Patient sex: M
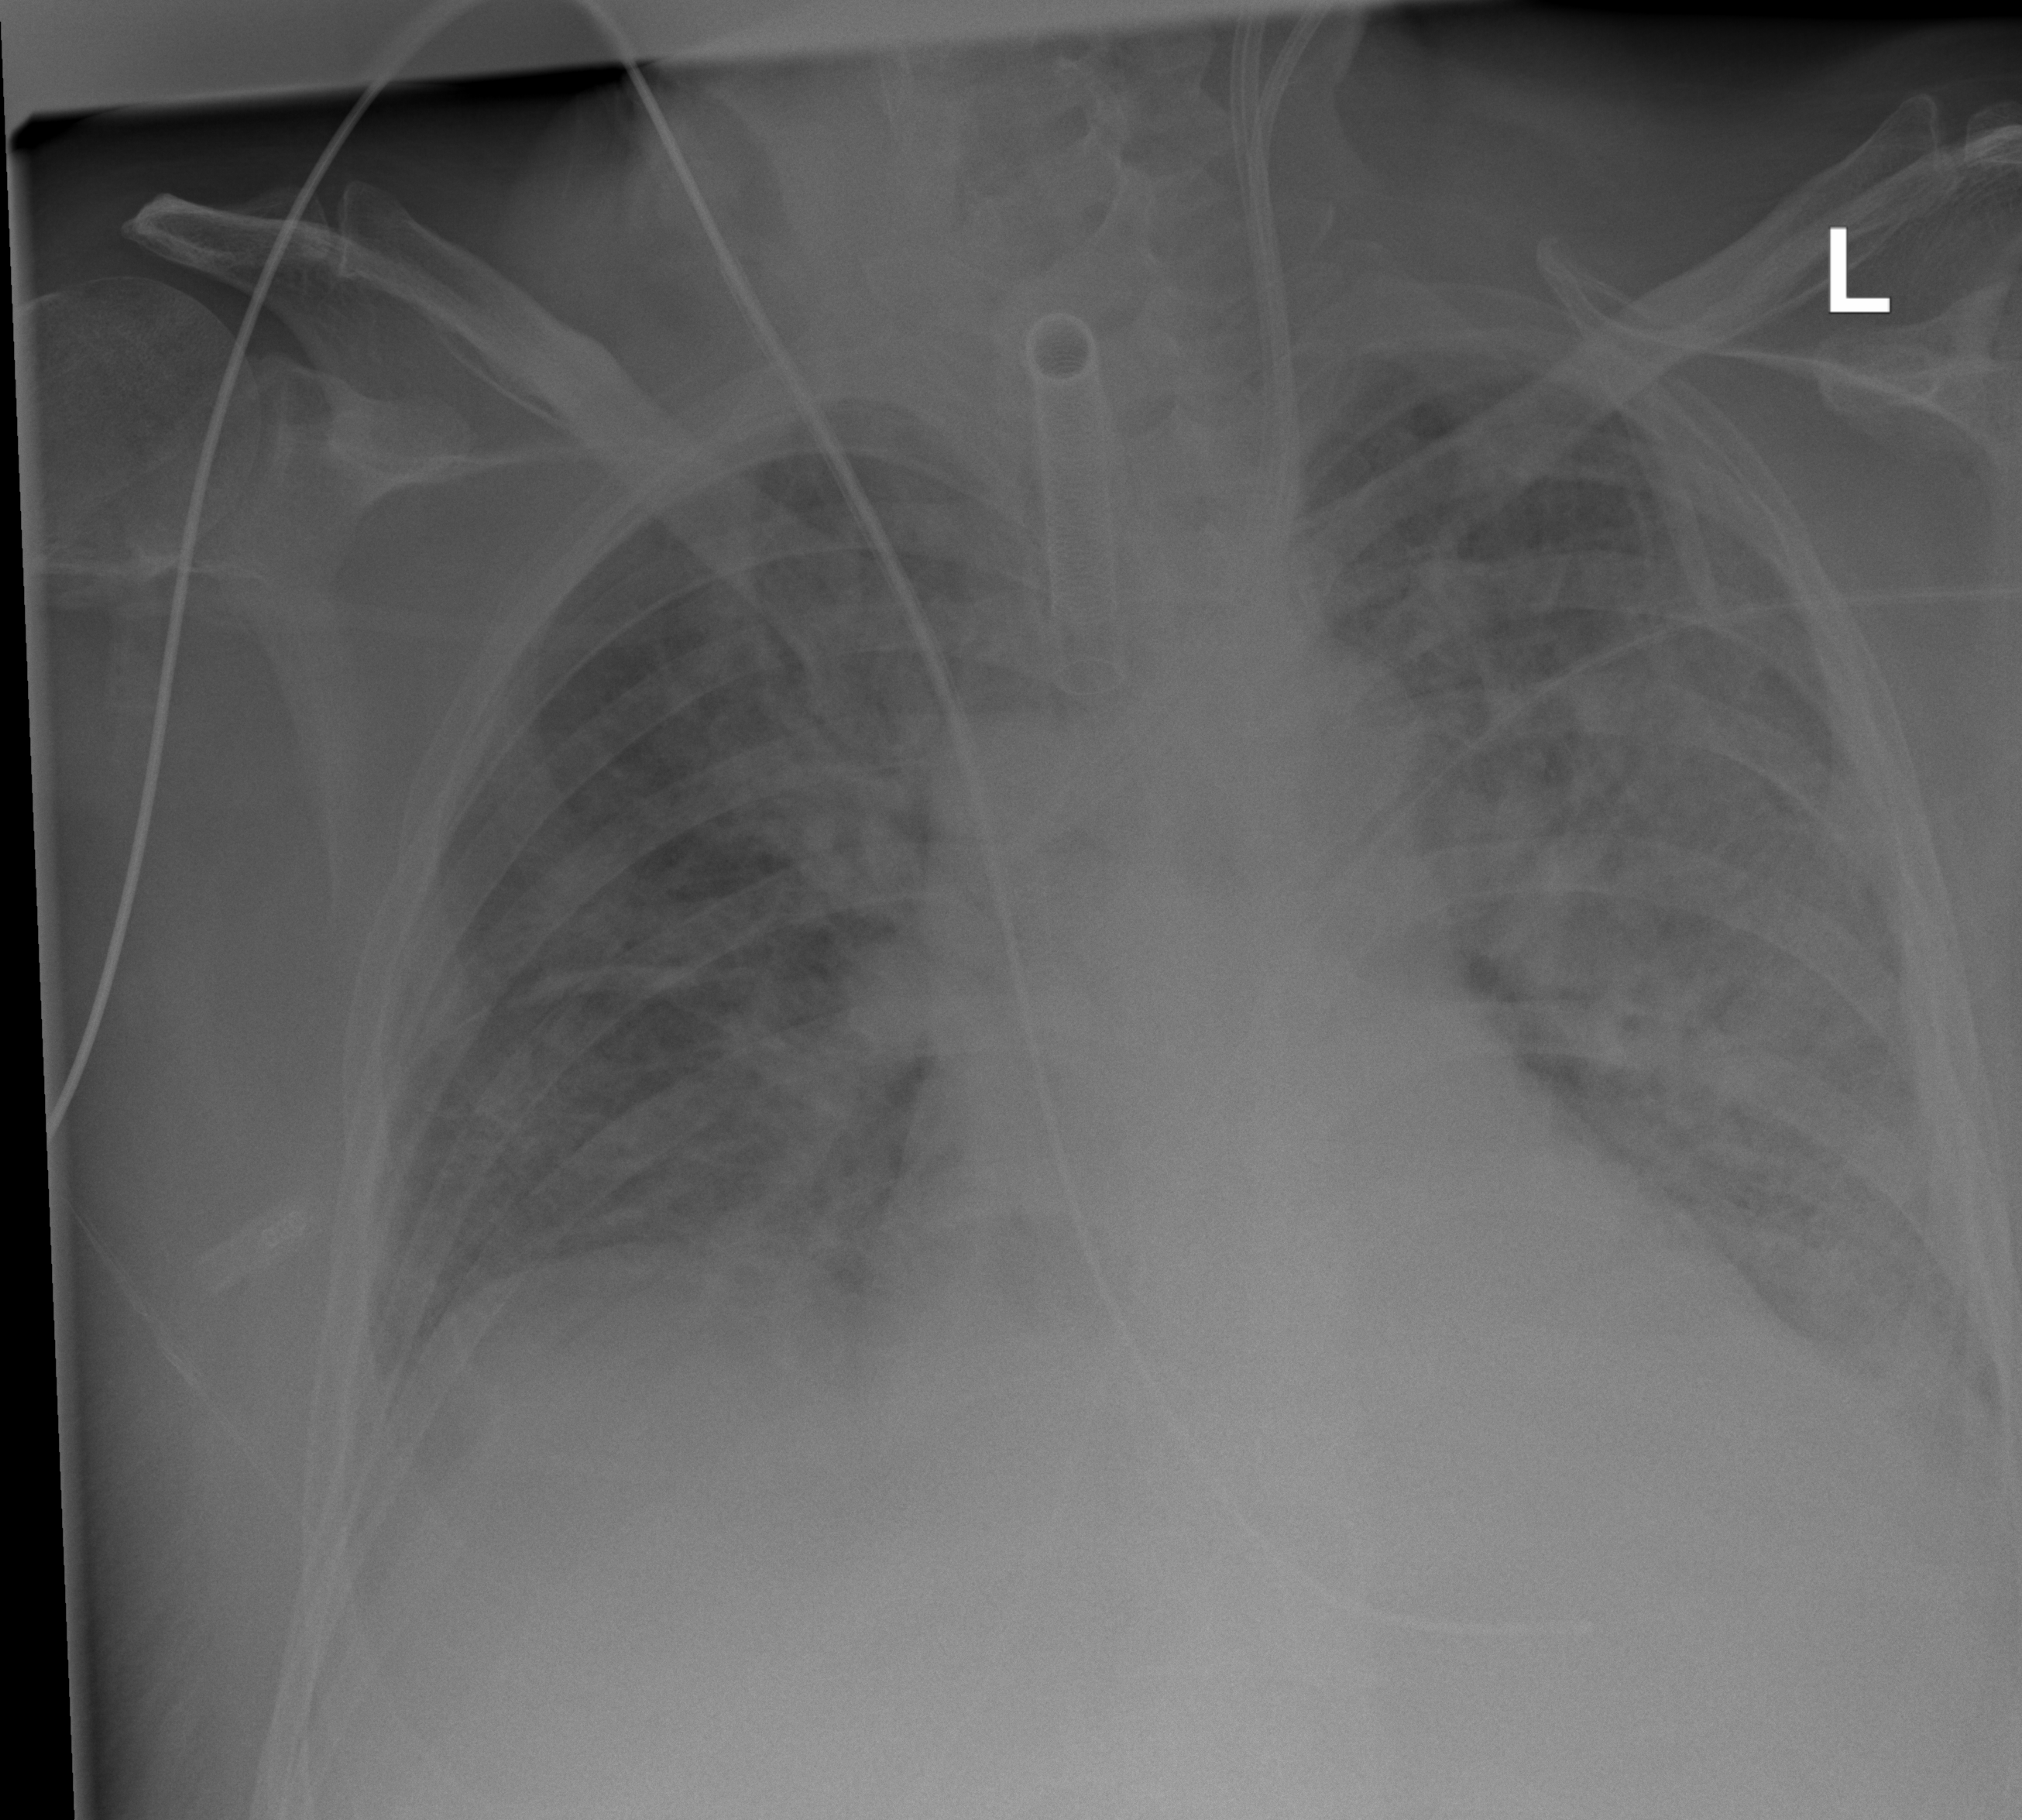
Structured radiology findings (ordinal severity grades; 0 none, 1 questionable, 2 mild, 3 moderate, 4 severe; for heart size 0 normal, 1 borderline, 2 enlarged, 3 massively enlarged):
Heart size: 0
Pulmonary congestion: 0
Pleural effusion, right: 2
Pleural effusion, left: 3
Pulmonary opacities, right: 3
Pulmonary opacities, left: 3
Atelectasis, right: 3
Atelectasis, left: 3